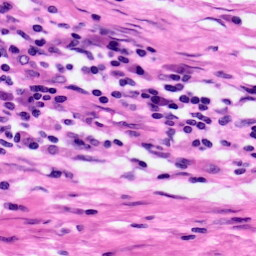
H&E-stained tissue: Pancreatic